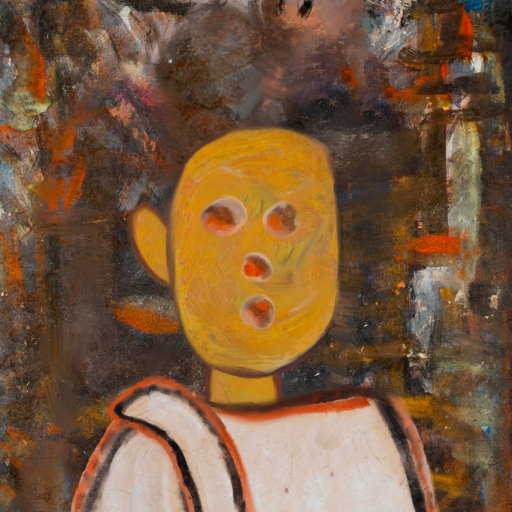
Background: GypsyQueen, Head And Neck Front: After_Raid, Face Front: Rupkatha, Bust: Roy_Bahadur, Hair Front: Blank, Head Accessory: Blank, Second Necklace: Blank, Necklace: Blank, Baby: Blank